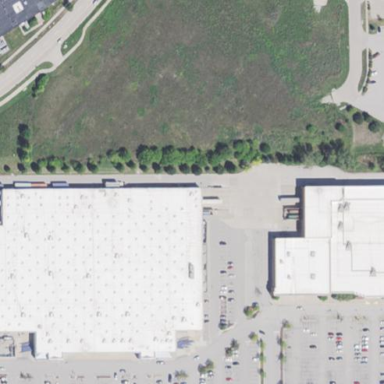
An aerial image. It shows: Retail area.